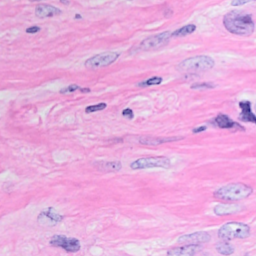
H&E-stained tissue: Breast